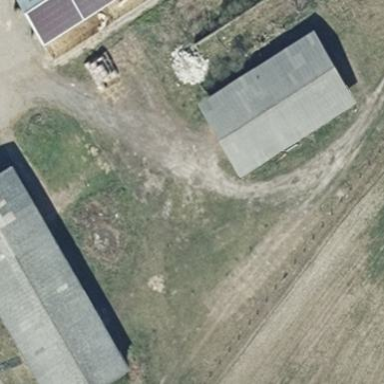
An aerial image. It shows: Gabled grey roof on farm auxiliary building. The roof is oriented along the length of the structure.